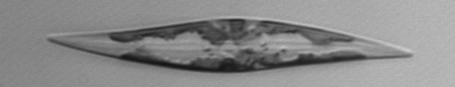
Label: Pleurosigma